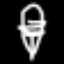
Label: leaf